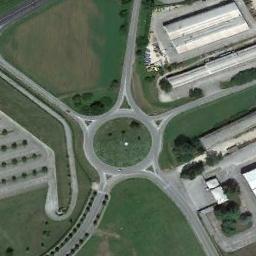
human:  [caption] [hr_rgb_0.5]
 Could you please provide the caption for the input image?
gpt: There are several moving vehicles on the road at the roundabout, And there are some buildings and a large area of ​​farmland around the roundabout .

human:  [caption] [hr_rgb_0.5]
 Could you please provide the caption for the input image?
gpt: The roundabout with five exits and entrances is between some buildings and the lawn .

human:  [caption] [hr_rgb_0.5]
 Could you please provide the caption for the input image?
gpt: The roundabout is surrounded by grass .

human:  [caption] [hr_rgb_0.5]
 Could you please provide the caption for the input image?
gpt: The roundabout is on the grass next to buildings .

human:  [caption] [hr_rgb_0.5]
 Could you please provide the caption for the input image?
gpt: There are some green lawns and white buildings near the roundabout .